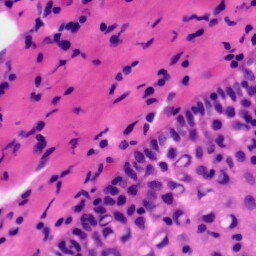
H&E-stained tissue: Tonsil